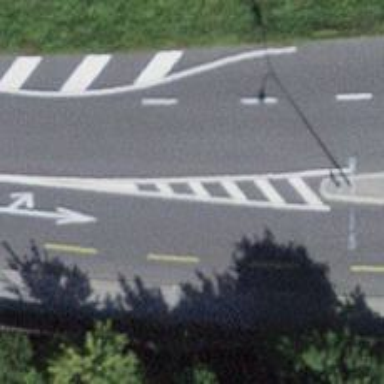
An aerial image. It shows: Secondary road with dedicated cycle lane on the left side.